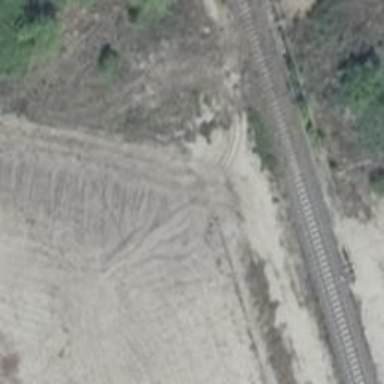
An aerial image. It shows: Dirt track with grade 5 tracktype.